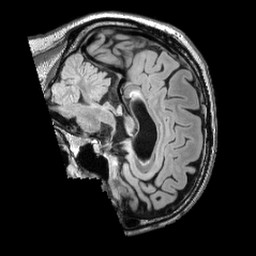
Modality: FLAIR
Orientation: sagittal
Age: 40
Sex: male
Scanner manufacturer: siemens
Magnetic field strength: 3 T
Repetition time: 5 s
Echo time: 0.387 s